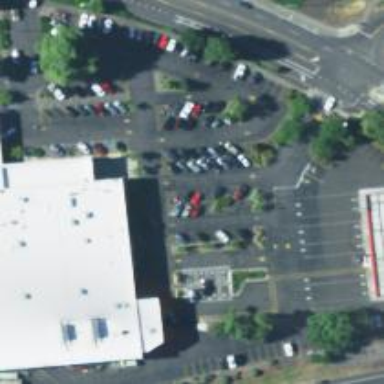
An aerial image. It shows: Parking space is available.